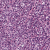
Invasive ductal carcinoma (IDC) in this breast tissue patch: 1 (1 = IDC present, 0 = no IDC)